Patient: sex F, age 67
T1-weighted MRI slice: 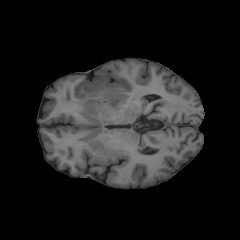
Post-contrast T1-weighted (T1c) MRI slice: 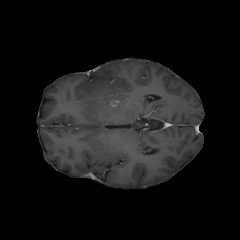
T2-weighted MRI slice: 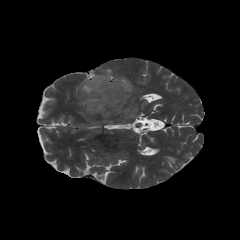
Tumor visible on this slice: yes
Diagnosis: Glioblastoma, IDH-wildtype
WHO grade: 4